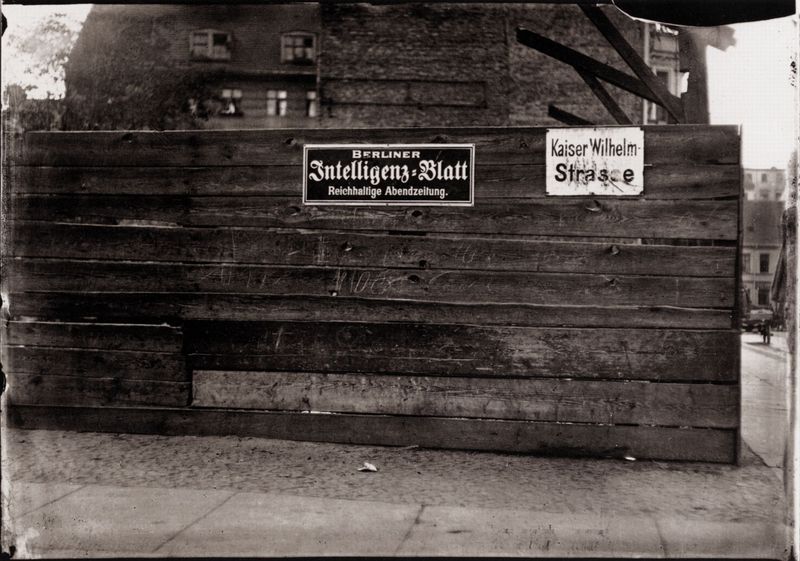
Titel: Bauzaun. Berlin, Kaiser Wilhelm-Straße
Künstler: Heinrich Zille
Schlagwörter: baum, himmel, mann, schatten, weiß, bäume, landschaft, stadt, braun, fenster, grau, hell, hintergrund, holz, licht, schwarz, strasse, vordergrund, dach, gebäude, haus, weg, zaun, alt, wand, stein, bild, häuser, boden, blatt, deutschland, schrift, papier, ecke, gasse, pflaster, mauer, latten, platz, schriftzug, werbung, sepia, planken, kaiser, detail, balken, bretter, platte, nägel, foto, fotografie, photographie, name, fugen, schild, berlin, buch, zettel, bürgersteig, gehsteig, kiesel, brett, schwarz weiss, fliesen, gehweg, pflastersteine, schilder, text, trottoir, zeitung, buchstaben, plakat, reklame, zille, photo, platten, armut, strassenecke, absperrung, latte, hasu, holzbalken, station, bretterzaun, verschlag, adresse, anschlag, kratzer, baustelle, wilhelm, plakate, strassenschild, inschriften, fußweg, giebelfenster, dokumentation, hochhaus, barrikade, häser, bretterwand, anzeige, graffiti, grafitti, schnippsel, sander, berliner, bret, abendzeitung, berliner pflaster, dokumentarphoto, garffitti, inteklligenz-blatt, intelligenz, intelligenz blatt, kaiser wilhelm, kaiser wilhelm strasse, mauerbau, straßenname, verbretterung, zeitungsreklame, dokumentarfotografie, straß, weiß schwarz, 19. jahrhundert, 20. jahrhundert, getsteig, strape, estraße, 20. jh, straßenschuld, adress, schwarz-wei? aufnahme, reichhaltige